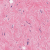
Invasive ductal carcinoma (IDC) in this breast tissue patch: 0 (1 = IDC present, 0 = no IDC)